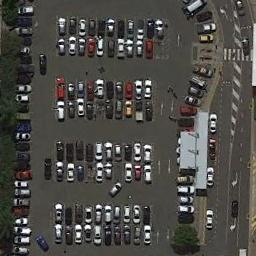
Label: parking_lot